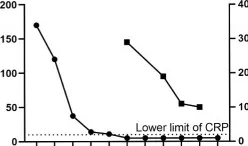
Post-treatment effects. CRP, and ,ESR.
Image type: pathology (masson_trichrome)